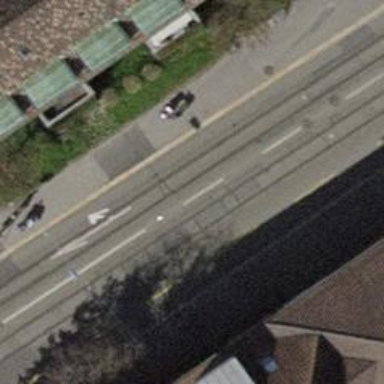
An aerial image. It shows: Tertiary road with asphalt surface. The road has cycle lane on the left side.